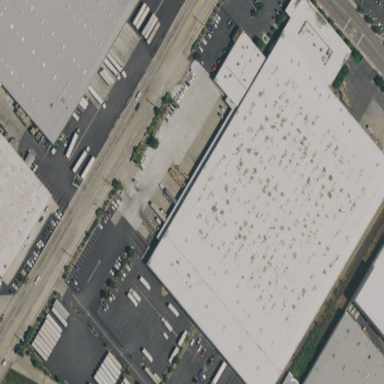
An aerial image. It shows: Warehouse.